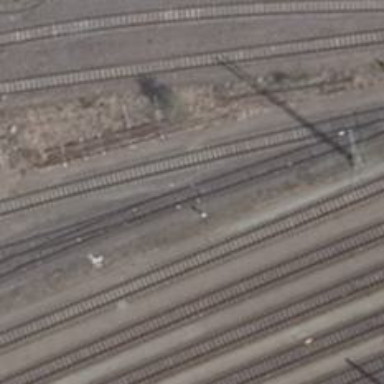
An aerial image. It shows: Railway yard used for servicing trains.